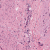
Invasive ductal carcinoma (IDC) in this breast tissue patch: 0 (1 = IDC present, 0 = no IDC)